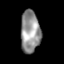
Tissue: skin
Cell type: Epithelial cells
Senescence score: 0.2663
Nuclear area (px): 804
Mean DAPI intensity: 146.805